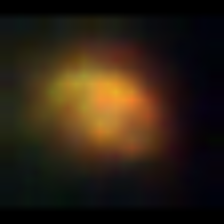
Taxon: NanoPlankton
Group: Other